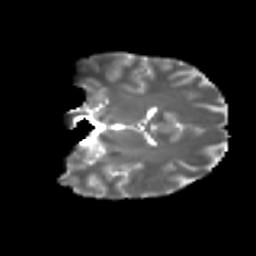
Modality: T2w
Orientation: coronal
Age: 22
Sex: female
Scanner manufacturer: ge
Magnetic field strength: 3 T
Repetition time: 7.8 s
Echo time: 0.0606 s